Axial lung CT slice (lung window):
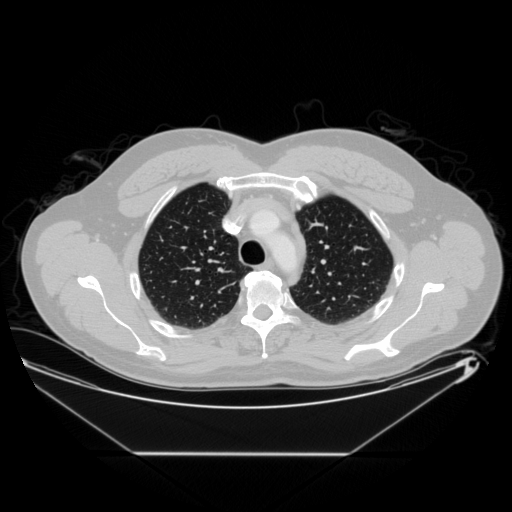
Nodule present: no